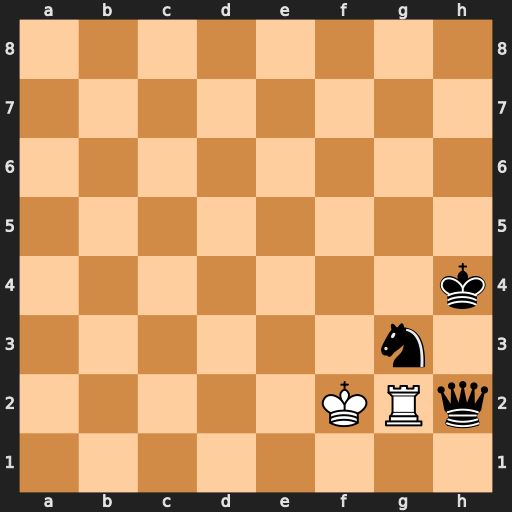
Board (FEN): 8/8/8/8/7k/6n1/5KRq/8
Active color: w
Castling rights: -
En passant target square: -
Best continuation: Rxh2+ Kg4 Rg2 Kf4 Rxg3